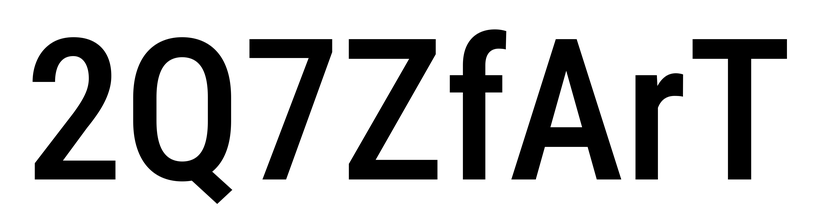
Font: Roboto_Condensed_Medium